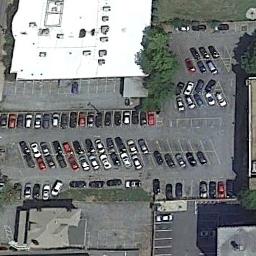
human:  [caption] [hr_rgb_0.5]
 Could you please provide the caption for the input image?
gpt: Seven rows of cars were parked in the parking lot .

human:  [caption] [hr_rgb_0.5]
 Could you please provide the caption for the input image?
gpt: The parking lot is full of cars next to some buildings .

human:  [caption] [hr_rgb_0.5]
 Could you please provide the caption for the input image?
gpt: The parking lot with some cars arranged neatly in lines is surrounded by some buildings .

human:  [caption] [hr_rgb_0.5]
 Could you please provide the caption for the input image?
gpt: There are several buildings beside the parking lot .

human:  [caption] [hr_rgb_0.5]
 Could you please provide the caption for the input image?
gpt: There are many cars on the parking lot beside a white building .